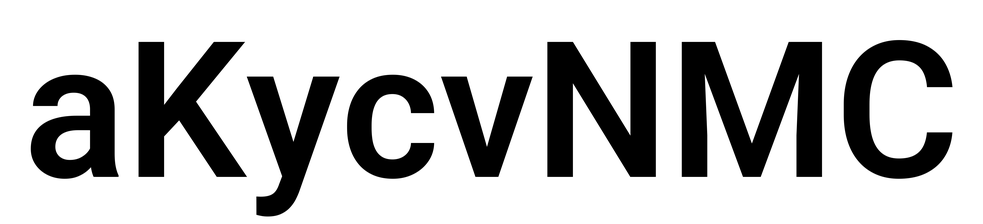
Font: Roboto_SemiBold